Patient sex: M
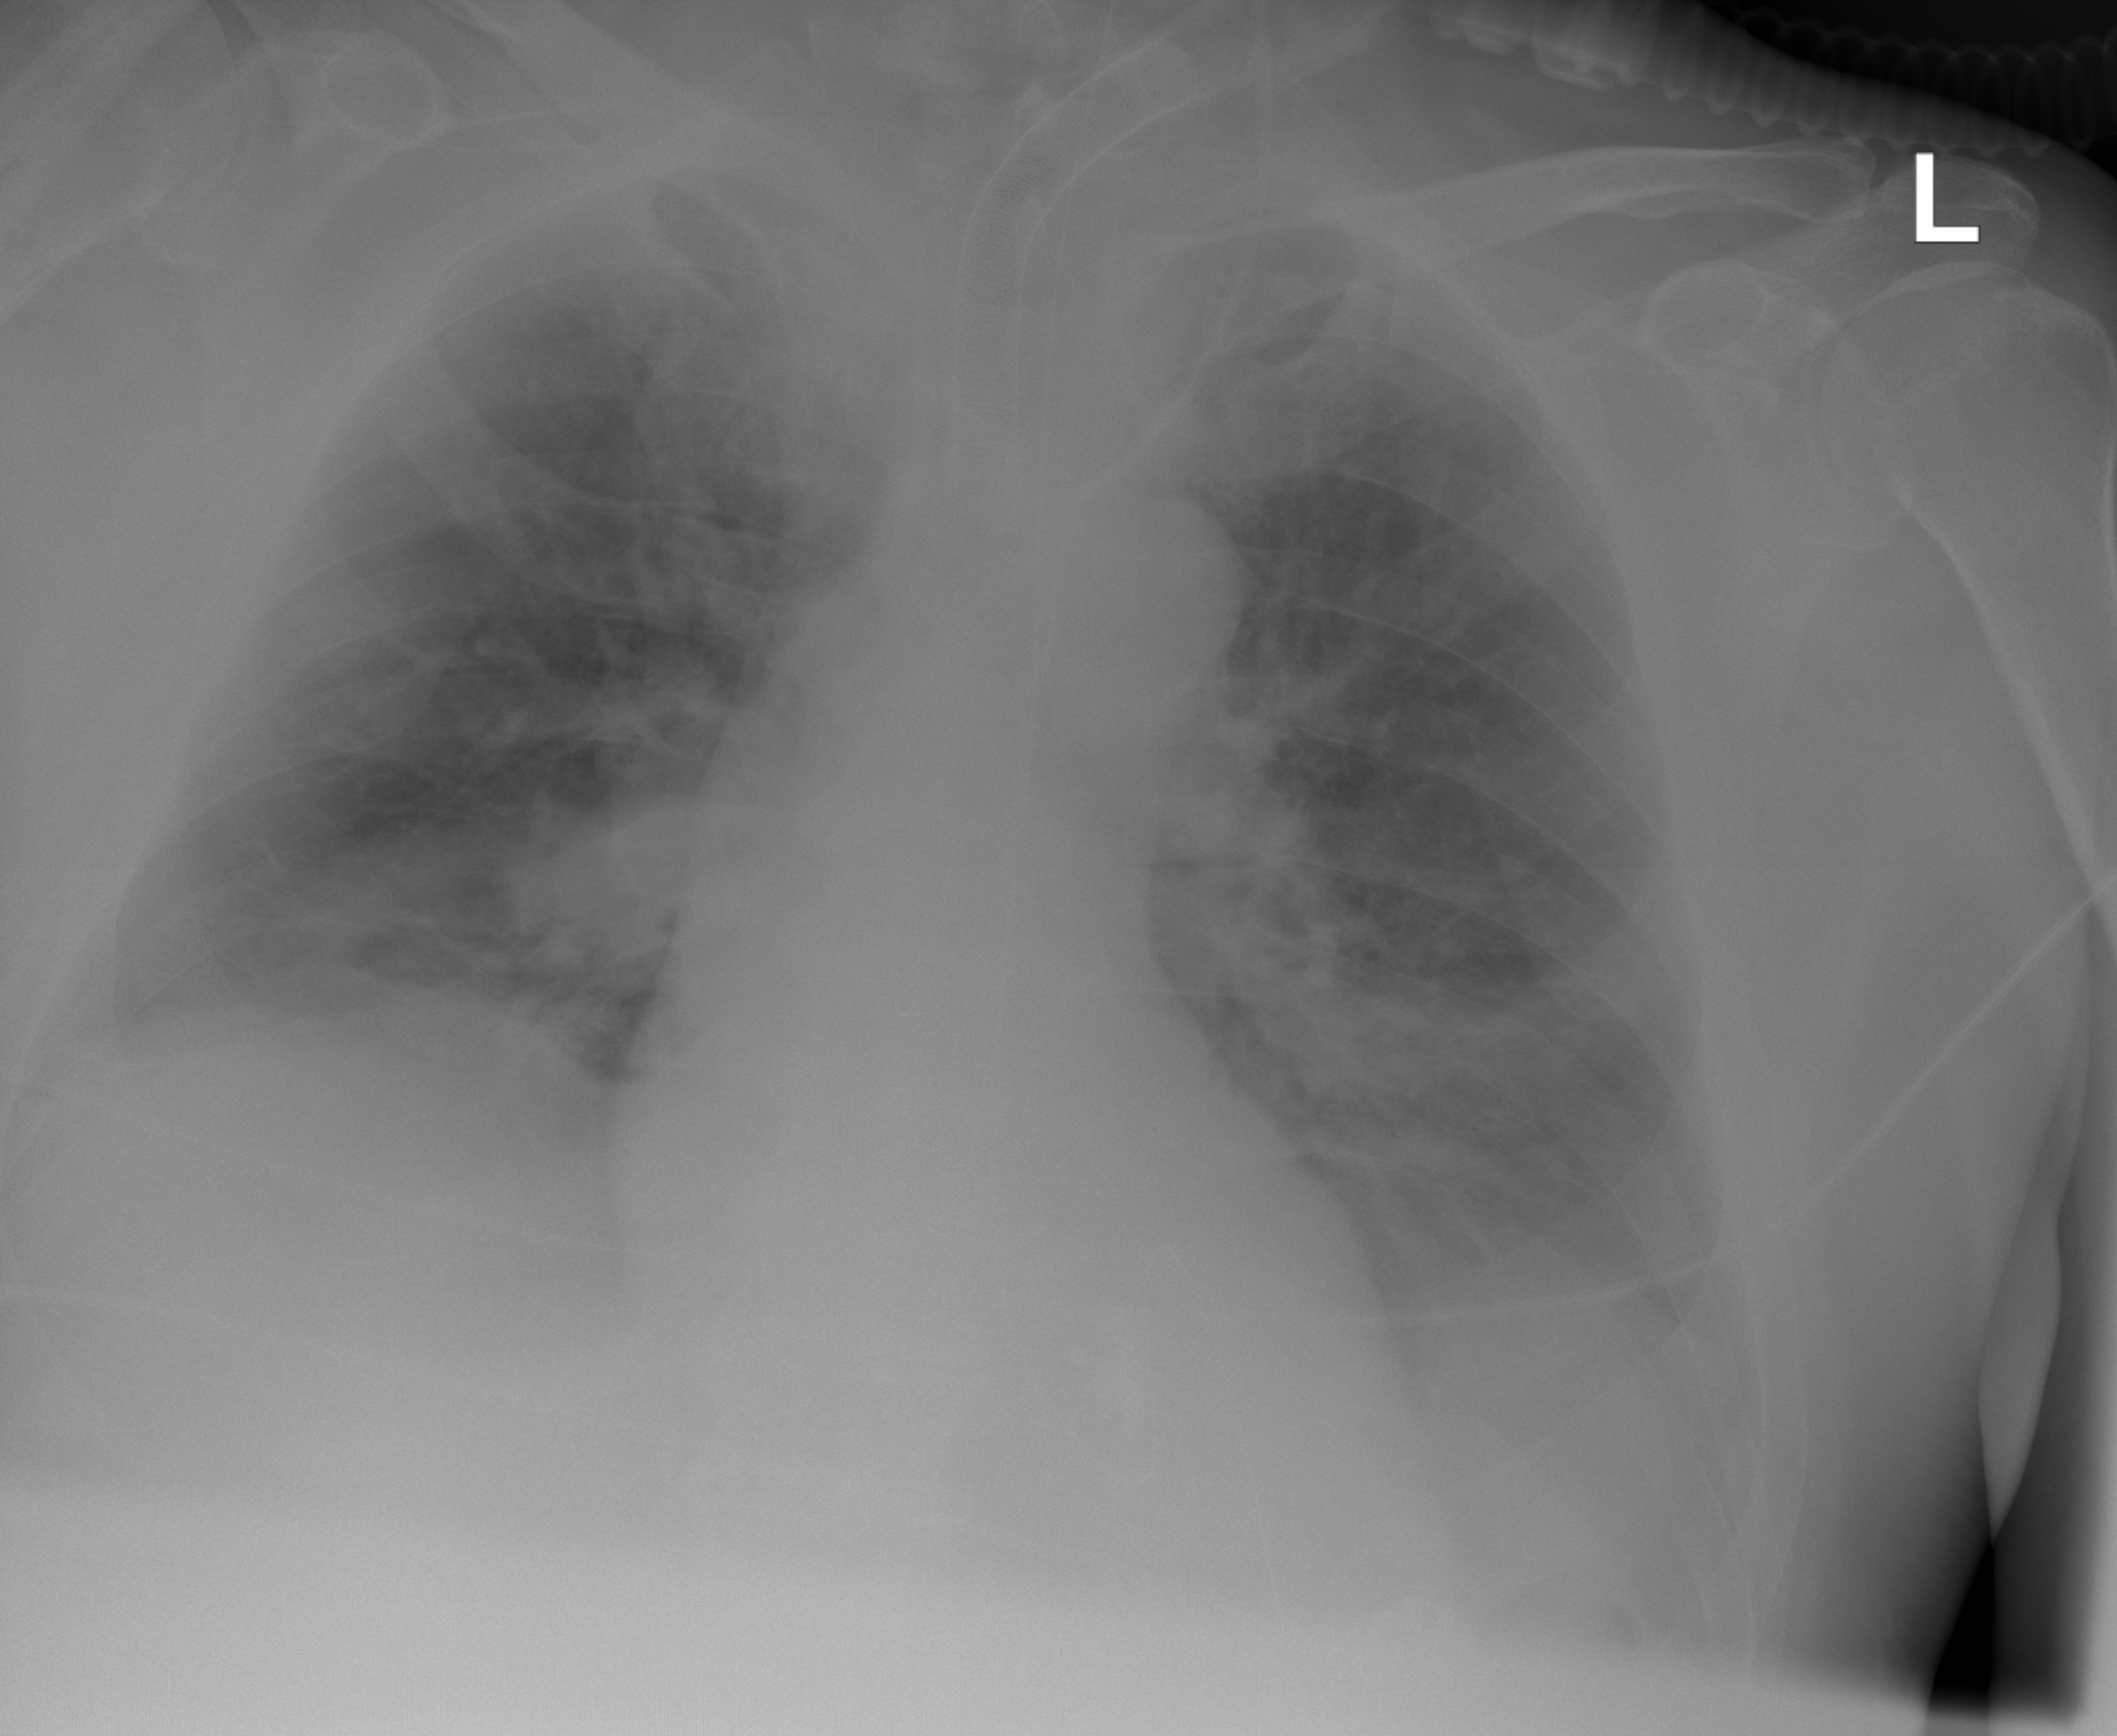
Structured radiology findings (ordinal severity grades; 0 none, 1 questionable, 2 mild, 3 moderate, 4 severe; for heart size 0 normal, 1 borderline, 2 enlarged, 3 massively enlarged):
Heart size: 1
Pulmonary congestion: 2
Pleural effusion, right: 0
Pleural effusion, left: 2
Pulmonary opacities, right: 0
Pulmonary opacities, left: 2
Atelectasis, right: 2
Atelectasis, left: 3